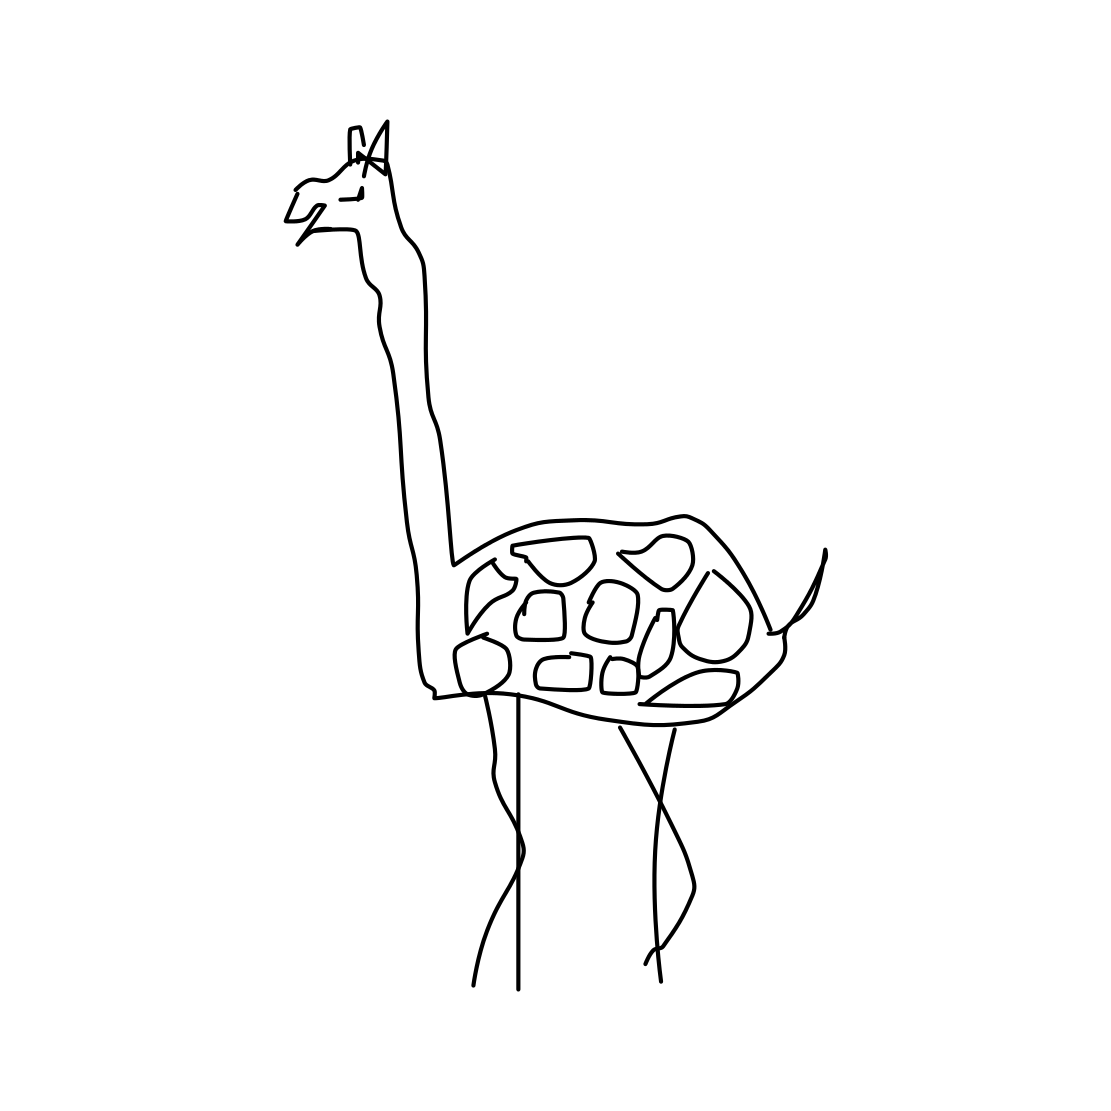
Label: giraffe